Question: I have a list 'xxs' and I need to create a new one that adds and sums elements from the old list.
Let me draw it to demonstrate:

So, I have the list:
'''
xxs = [("a","b", [(1,"a","b"),(2,"a","b")]), ("c","d",[(3,"a","b"),(4,"a","b")])]
'''
My best approach so far is:
'''
infoBasicas = [ (x,y,aux) | (x,y,_) <- xxs]
where aux = sum [ z | (_,_,ys) <- xxs, (z,_,_) <- ys]
'''
Output:
'''
[("a","b",10),("c","d",10)]
'''
Although I'm not far away... I'm not quite there yet and would really appreciate some suggestions.
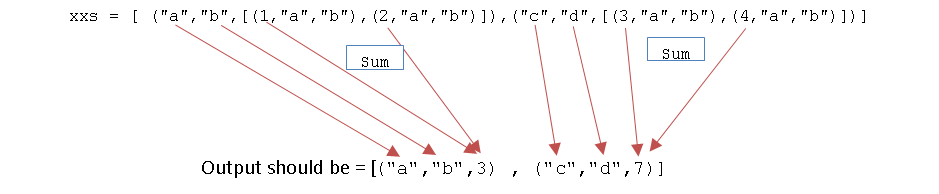
Answer: The problem with you solution is that 'aux' is the same for each element of 'xxs'. when you write '(x,y,_) <- xxs', you are throwing away the list with the numbers you want to sum. Instead, keep that list, working one element at a time, so:
'''
infoBasicas = [(x, y, doSum innerList) | (x, y, innerList) <- xxs]
'''
To find the sum of the 'innerList's, you only want the numbers, so you can throw them away. After that is done, you are left with a list of numbers, which can just be summed with the standard 'sum' function:
'''
doSum list = sum (fst3 list) -- There is one small error here. Can you see what it is?
fst3 (a, _, _) = a
'''
Not that we are using 'fst3' here, instead of 'fst', as these are triples, not pairs.